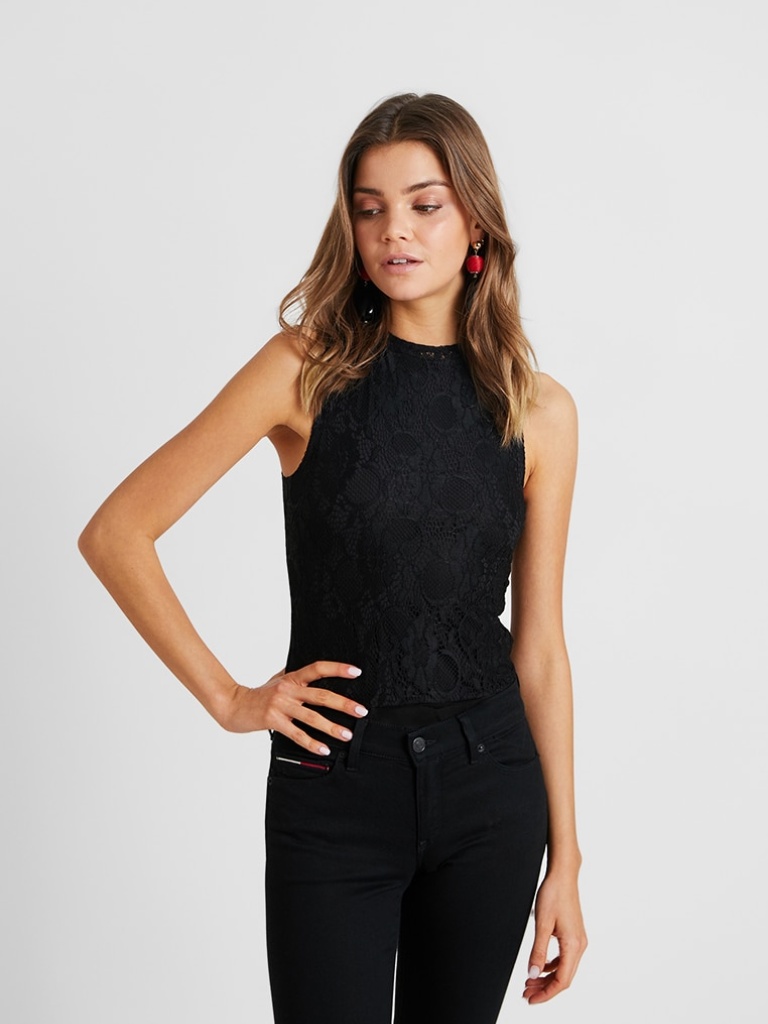
lace tight sleeveless waist length Fully Tucked in crew bodysuit